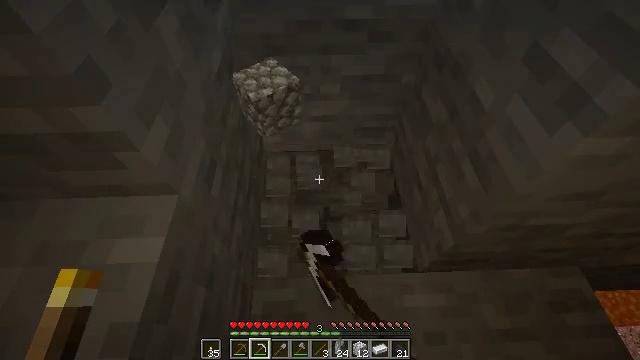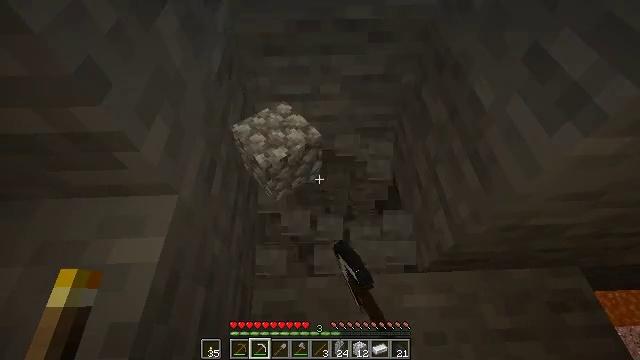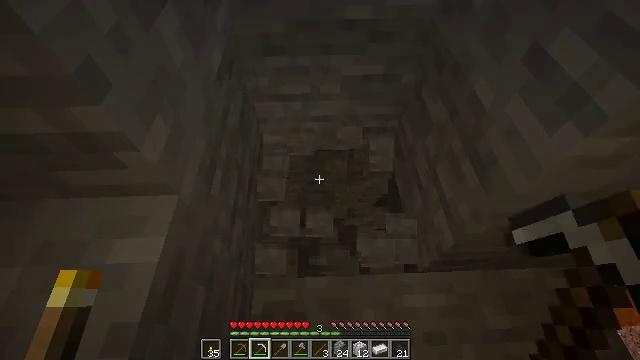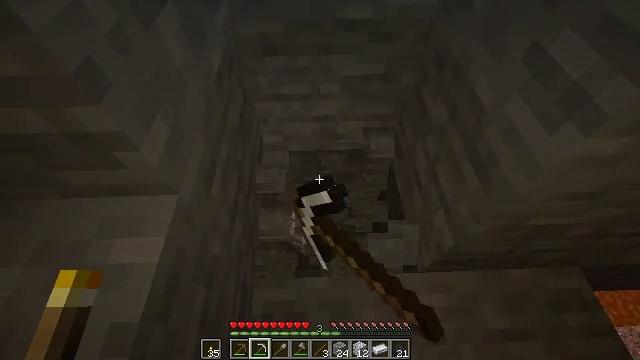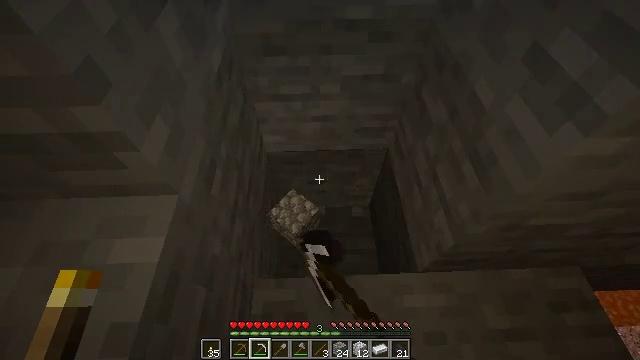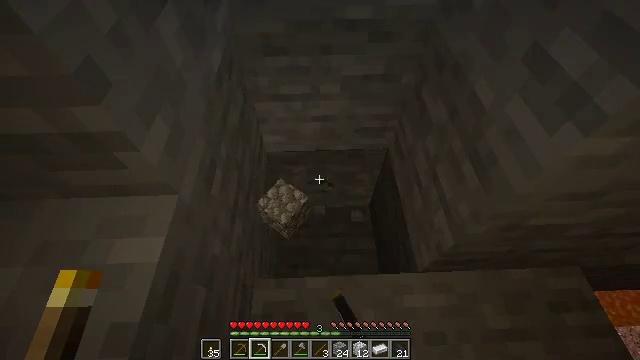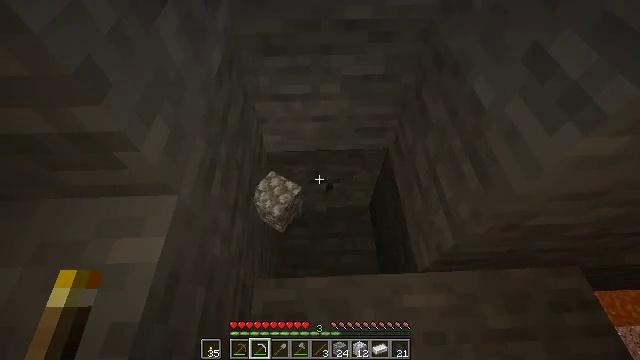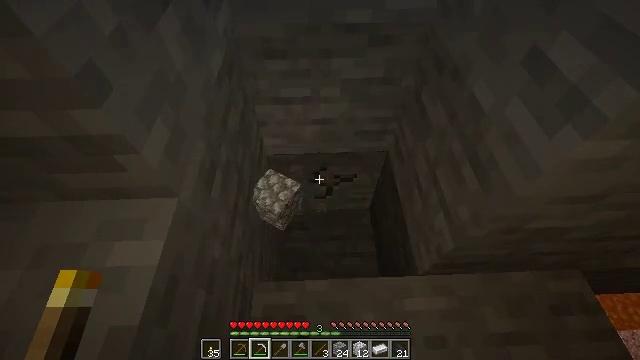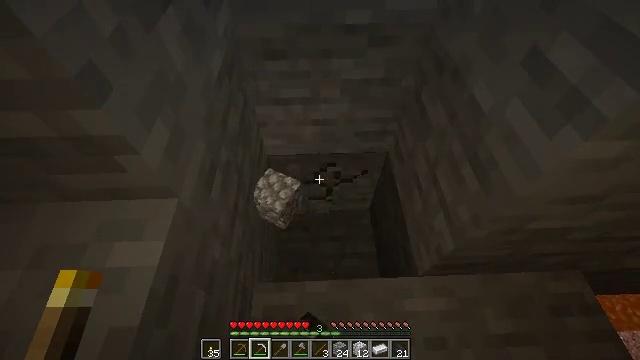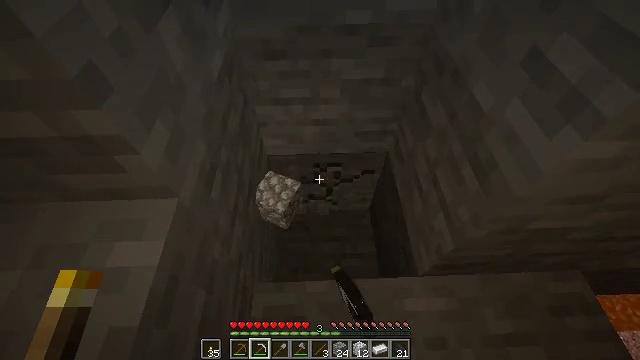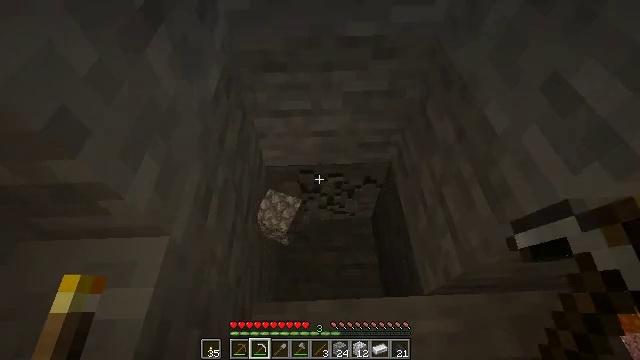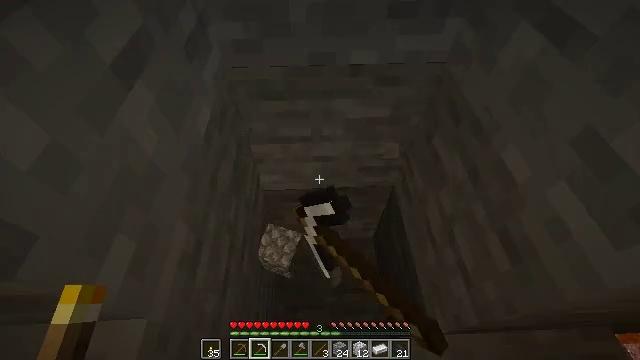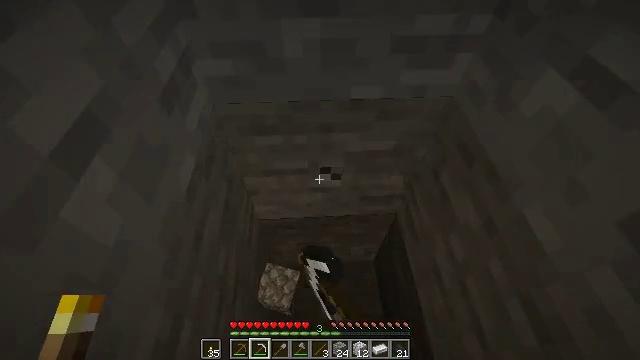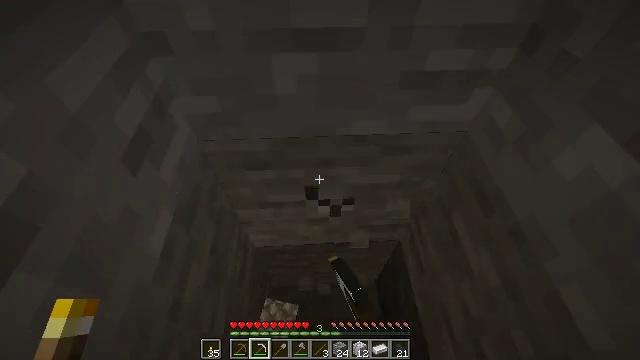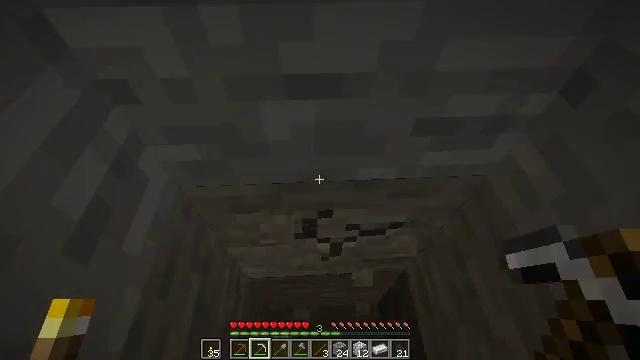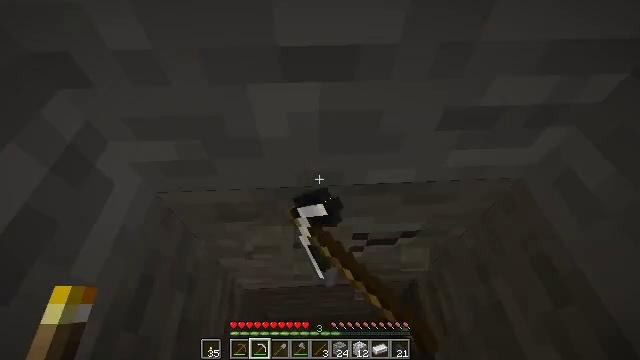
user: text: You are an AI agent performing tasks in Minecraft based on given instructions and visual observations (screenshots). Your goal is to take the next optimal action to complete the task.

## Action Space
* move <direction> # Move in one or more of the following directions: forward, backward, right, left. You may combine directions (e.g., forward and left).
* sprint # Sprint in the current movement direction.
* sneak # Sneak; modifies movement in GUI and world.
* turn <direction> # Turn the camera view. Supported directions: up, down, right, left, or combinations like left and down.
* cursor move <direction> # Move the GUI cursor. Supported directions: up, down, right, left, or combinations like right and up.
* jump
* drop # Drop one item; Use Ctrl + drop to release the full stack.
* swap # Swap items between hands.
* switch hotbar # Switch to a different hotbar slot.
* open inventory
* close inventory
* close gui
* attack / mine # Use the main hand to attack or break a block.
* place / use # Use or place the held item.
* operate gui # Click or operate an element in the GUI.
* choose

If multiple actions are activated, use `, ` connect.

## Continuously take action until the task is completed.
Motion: motion action
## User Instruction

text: Gather stone by using a pickaxe.
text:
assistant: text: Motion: attack / mine
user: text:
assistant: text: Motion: attack / mine
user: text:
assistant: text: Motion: attack / mine
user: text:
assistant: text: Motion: attack / mine
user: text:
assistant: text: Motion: attack / mine
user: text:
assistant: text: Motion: attack / mine
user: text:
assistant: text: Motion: attack / mine
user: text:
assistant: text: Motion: attack / mine
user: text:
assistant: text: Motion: move forward, attack / mine
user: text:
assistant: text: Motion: move forward, attack / mine
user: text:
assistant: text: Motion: move forward, turn up, attack / mine
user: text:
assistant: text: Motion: move forward, turn up, attack / mine
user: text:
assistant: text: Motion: move forward, attack / mine
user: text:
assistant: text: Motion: attack / mine
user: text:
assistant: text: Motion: attack / mine
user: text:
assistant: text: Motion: attack / mine
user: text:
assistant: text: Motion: attack / mine
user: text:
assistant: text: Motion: attack / mine
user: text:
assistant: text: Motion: attack / mine
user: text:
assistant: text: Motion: attack / mine
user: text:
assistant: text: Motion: attack / mine
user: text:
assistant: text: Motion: attack / mine
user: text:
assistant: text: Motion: attack / mine
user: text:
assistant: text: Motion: attack / mine
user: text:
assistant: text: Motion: attack / mine
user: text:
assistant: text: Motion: attack / mine
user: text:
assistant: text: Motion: attack / mine
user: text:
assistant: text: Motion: attack / mine
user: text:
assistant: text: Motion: attack / mine
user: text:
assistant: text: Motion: attack / mine